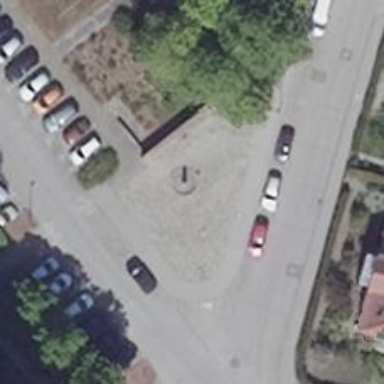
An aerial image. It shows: Beautiful fountain.